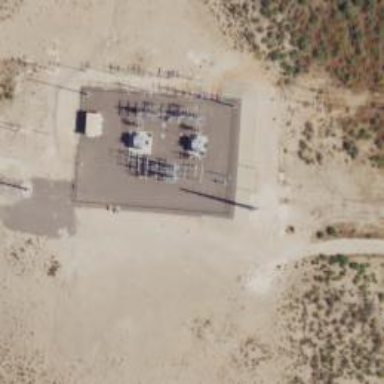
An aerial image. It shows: Distribution power substation secured by fence.